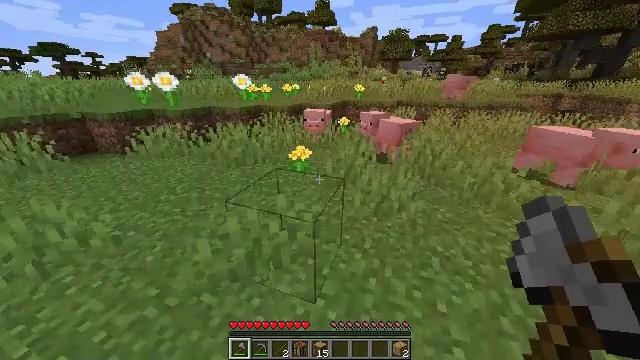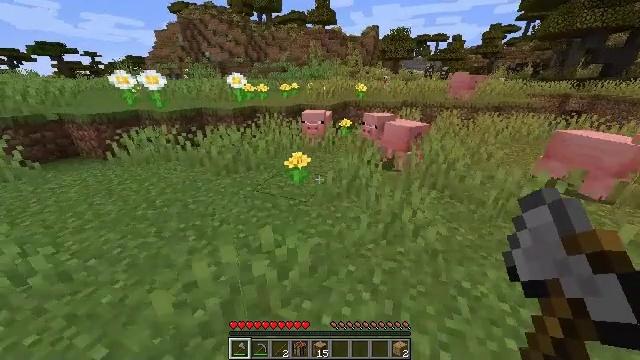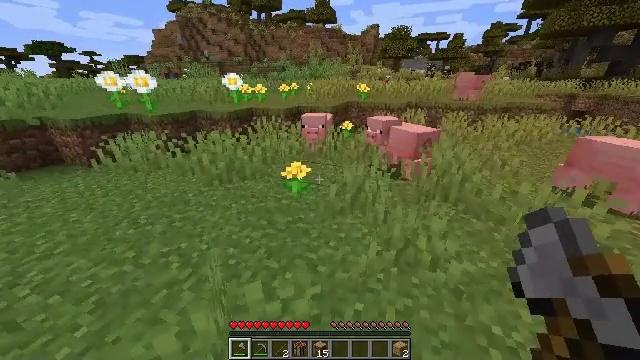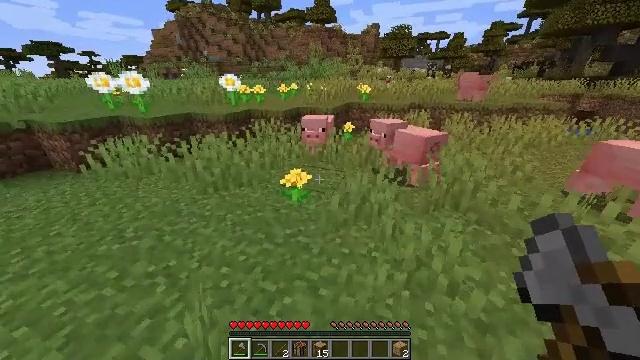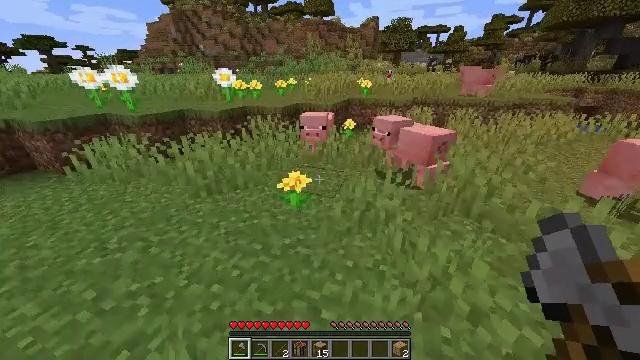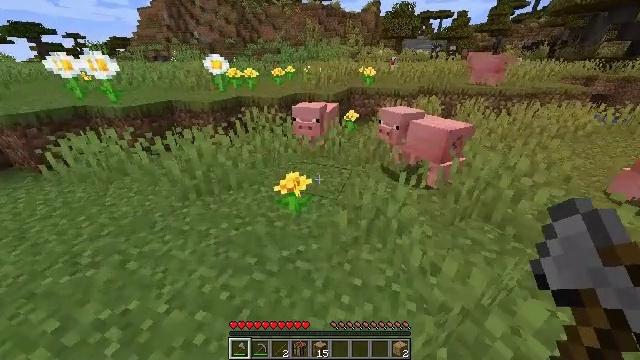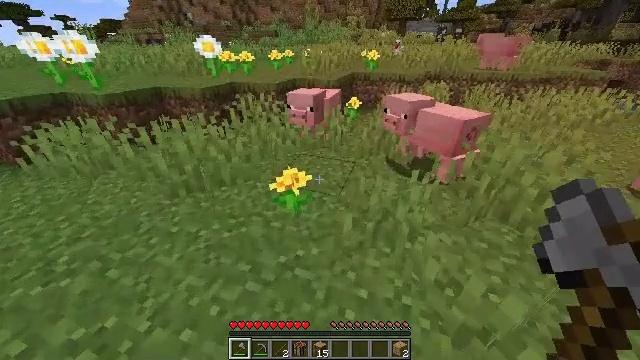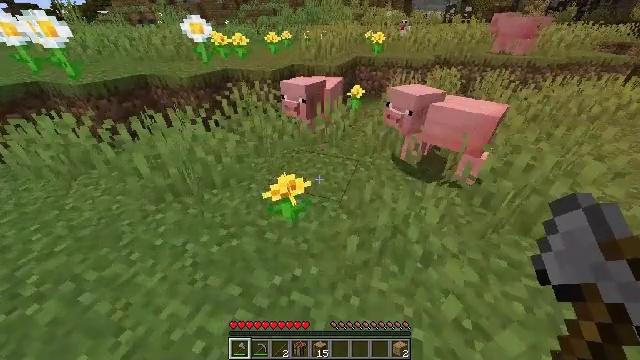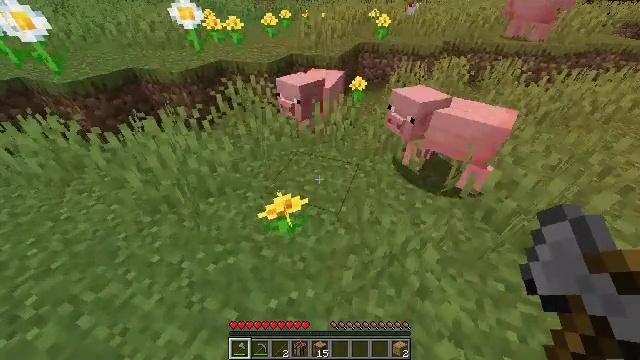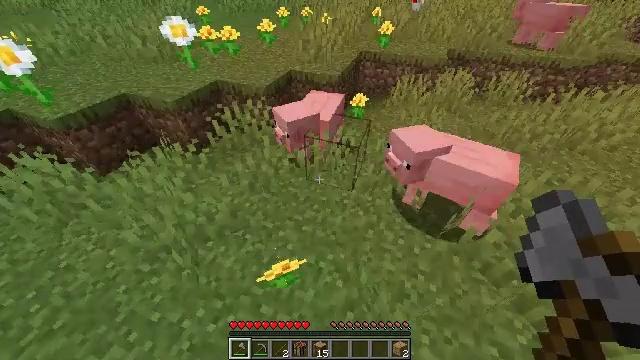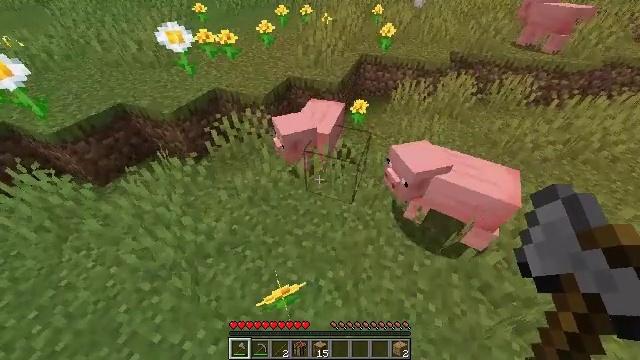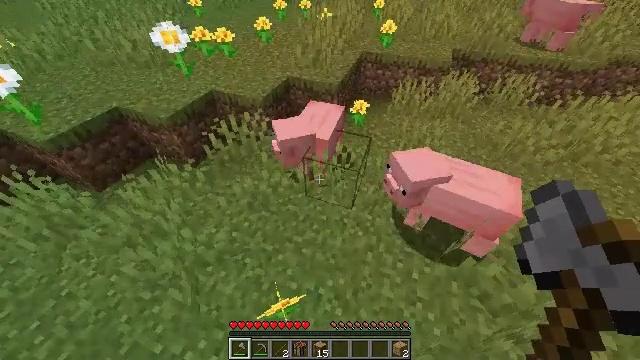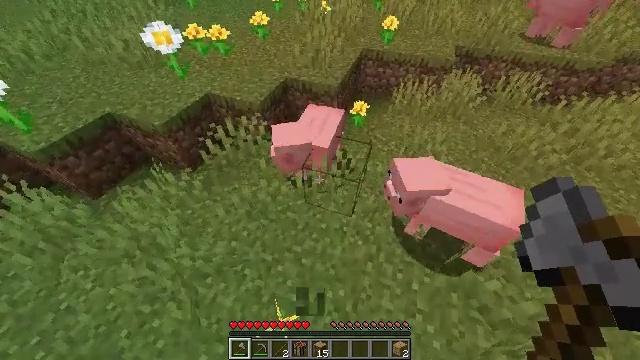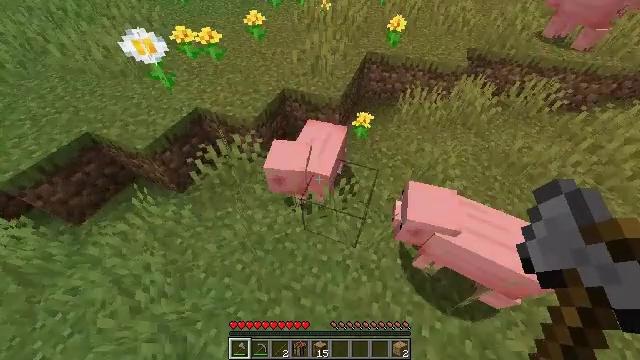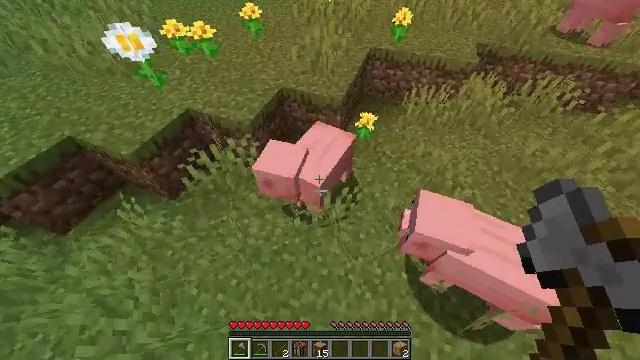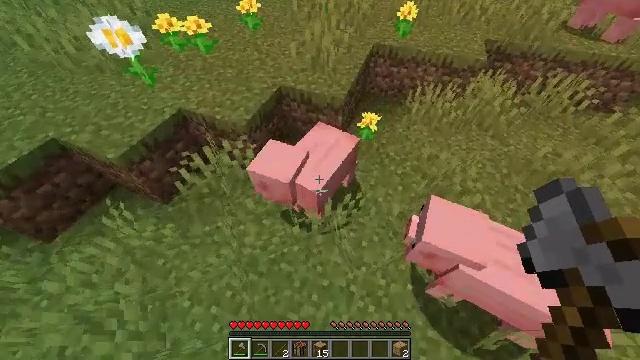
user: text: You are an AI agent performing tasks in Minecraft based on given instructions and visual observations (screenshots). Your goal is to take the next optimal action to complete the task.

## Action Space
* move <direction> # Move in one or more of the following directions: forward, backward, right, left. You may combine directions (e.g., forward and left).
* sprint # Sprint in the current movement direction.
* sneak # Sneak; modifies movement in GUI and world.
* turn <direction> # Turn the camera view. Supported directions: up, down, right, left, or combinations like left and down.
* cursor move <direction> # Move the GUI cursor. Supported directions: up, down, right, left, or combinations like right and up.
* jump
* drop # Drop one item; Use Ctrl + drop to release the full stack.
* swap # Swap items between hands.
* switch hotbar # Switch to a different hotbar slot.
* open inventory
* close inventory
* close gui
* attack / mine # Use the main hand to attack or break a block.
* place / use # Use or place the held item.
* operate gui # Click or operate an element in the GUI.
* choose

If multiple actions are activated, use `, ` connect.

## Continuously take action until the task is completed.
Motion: motion action
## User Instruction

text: Mine the grass in the plains.
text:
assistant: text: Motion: move forward, sprint
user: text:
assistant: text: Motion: move forward, sprint
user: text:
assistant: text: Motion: move forward, sprint
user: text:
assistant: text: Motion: move forward, sprint, turn down
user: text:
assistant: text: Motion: move forward, sprint, turn down
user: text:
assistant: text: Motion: move forward, sprint, turn down
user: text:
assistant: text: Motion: move forward, sprint, turn down
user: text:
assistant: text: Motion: move forward, sprint, turn down, jump
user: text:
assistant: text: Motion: move forward, sprint, turn down, jump
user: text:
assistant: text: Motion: move forward, sprint, turn down, jump
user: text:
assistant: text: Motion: move forward, sprint, turn down, jump
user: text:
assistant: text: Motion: move forward, sprint, turn down
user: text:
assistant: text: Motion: move forward, sprint, turn down
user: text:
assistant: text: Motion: move forward, sprint, turn down
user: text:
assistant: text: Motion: move forward
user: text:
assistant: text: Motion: no_op
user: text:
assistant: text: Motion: no_op
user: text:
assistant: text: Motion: turn left and down, attack / mine
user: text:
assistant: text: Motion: turn left and down, attack / mine
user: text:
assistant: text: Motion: turn down, attack / mine
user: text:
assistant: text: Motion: attack / mine
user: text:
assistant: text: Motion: attack / mine
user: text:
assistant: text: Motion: no_op
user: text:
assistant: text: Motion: no_op